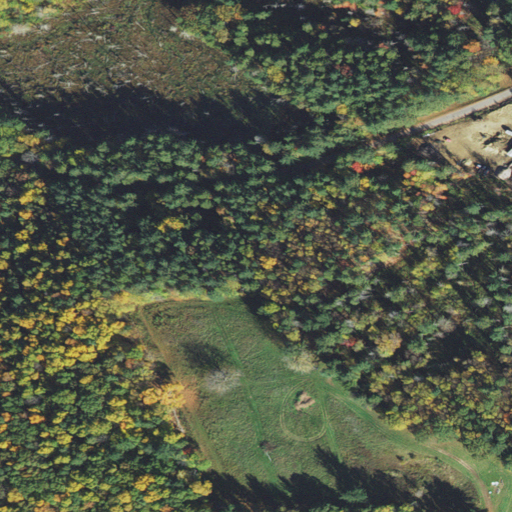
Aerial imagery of mountain in Massachusetts named Ring Hill containing evergreen forest, mixed forest, woody wetlands, pasture, open development, deciduous forest, herbaceous wetlands, shrub, medium intensity development, low intensity development, high intensity development, and grassland